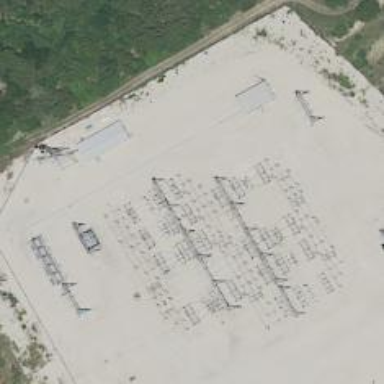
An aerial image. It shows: Switch for power supply.